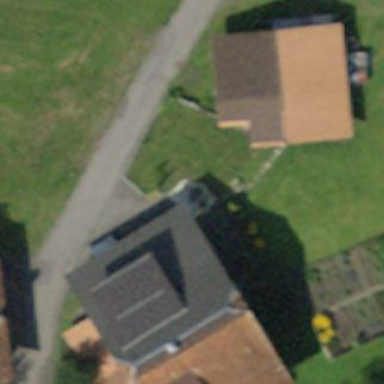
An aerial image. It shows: Residential building.